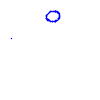
Particle: kaon